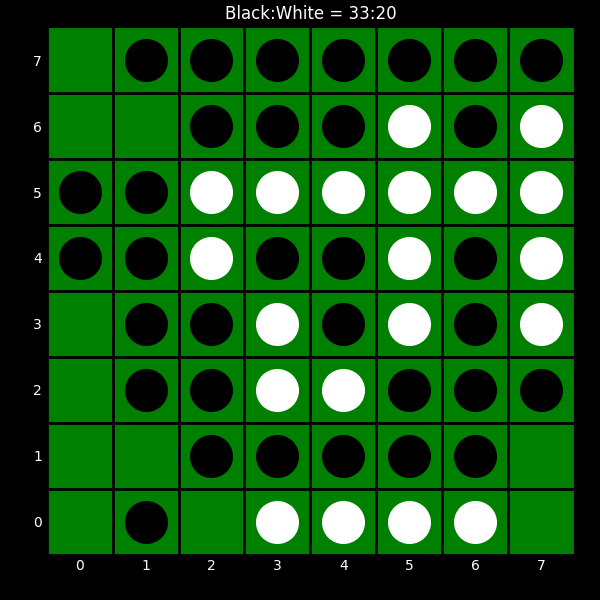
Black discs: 33
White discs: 20